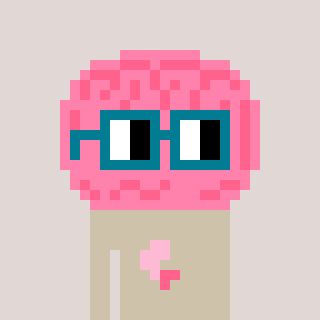
a pixel art character with square dark green glasses, a brain-shaped head and a bege-colored body on a warm background